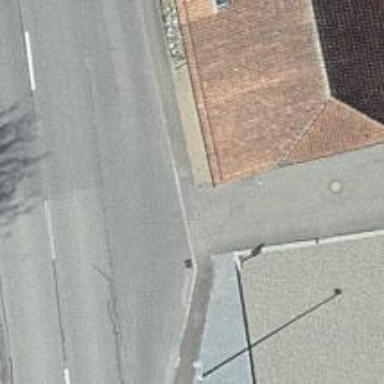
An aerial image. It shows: Bus stop with platform for public transport.